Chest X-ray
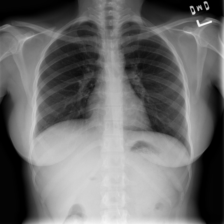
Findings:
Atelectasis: negative
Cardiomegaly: negative
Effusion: negative
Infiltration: negative
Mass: negative
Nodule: negative
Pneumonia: negative
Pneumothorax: negative
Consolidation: negative
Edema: negative
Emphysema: negative
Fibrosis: negative
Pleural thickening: negative
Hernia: negative